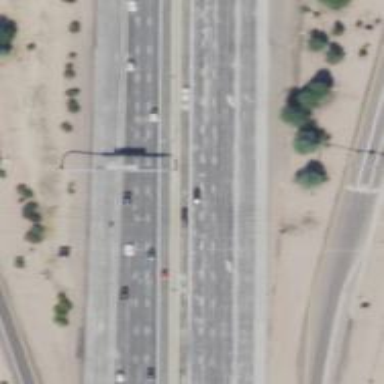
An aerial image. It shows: Motorway.